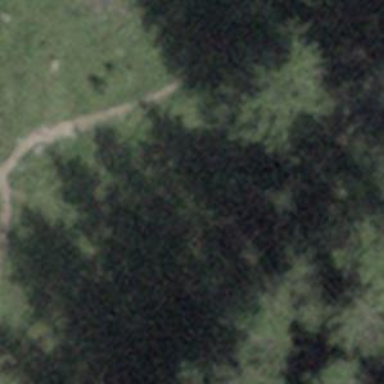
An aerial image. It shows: Path with tracktype classified as grade5.